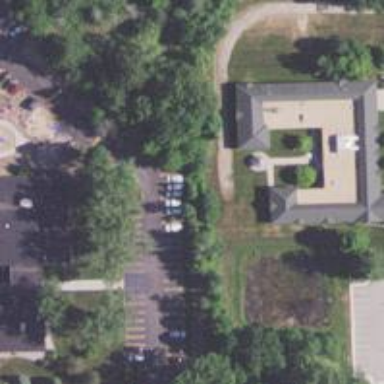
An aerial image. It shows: Office building.